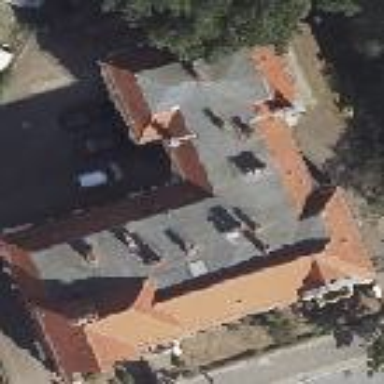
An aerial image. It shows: Unique apartment building with quadruple saltbox roof shape.